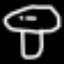
Label: mushroom